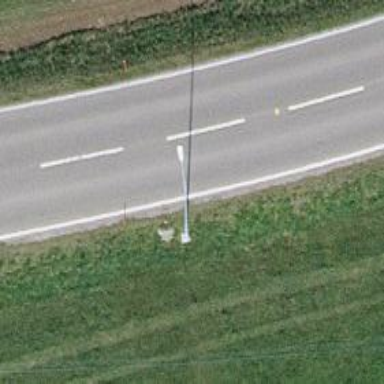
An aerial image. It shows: Secondary road.